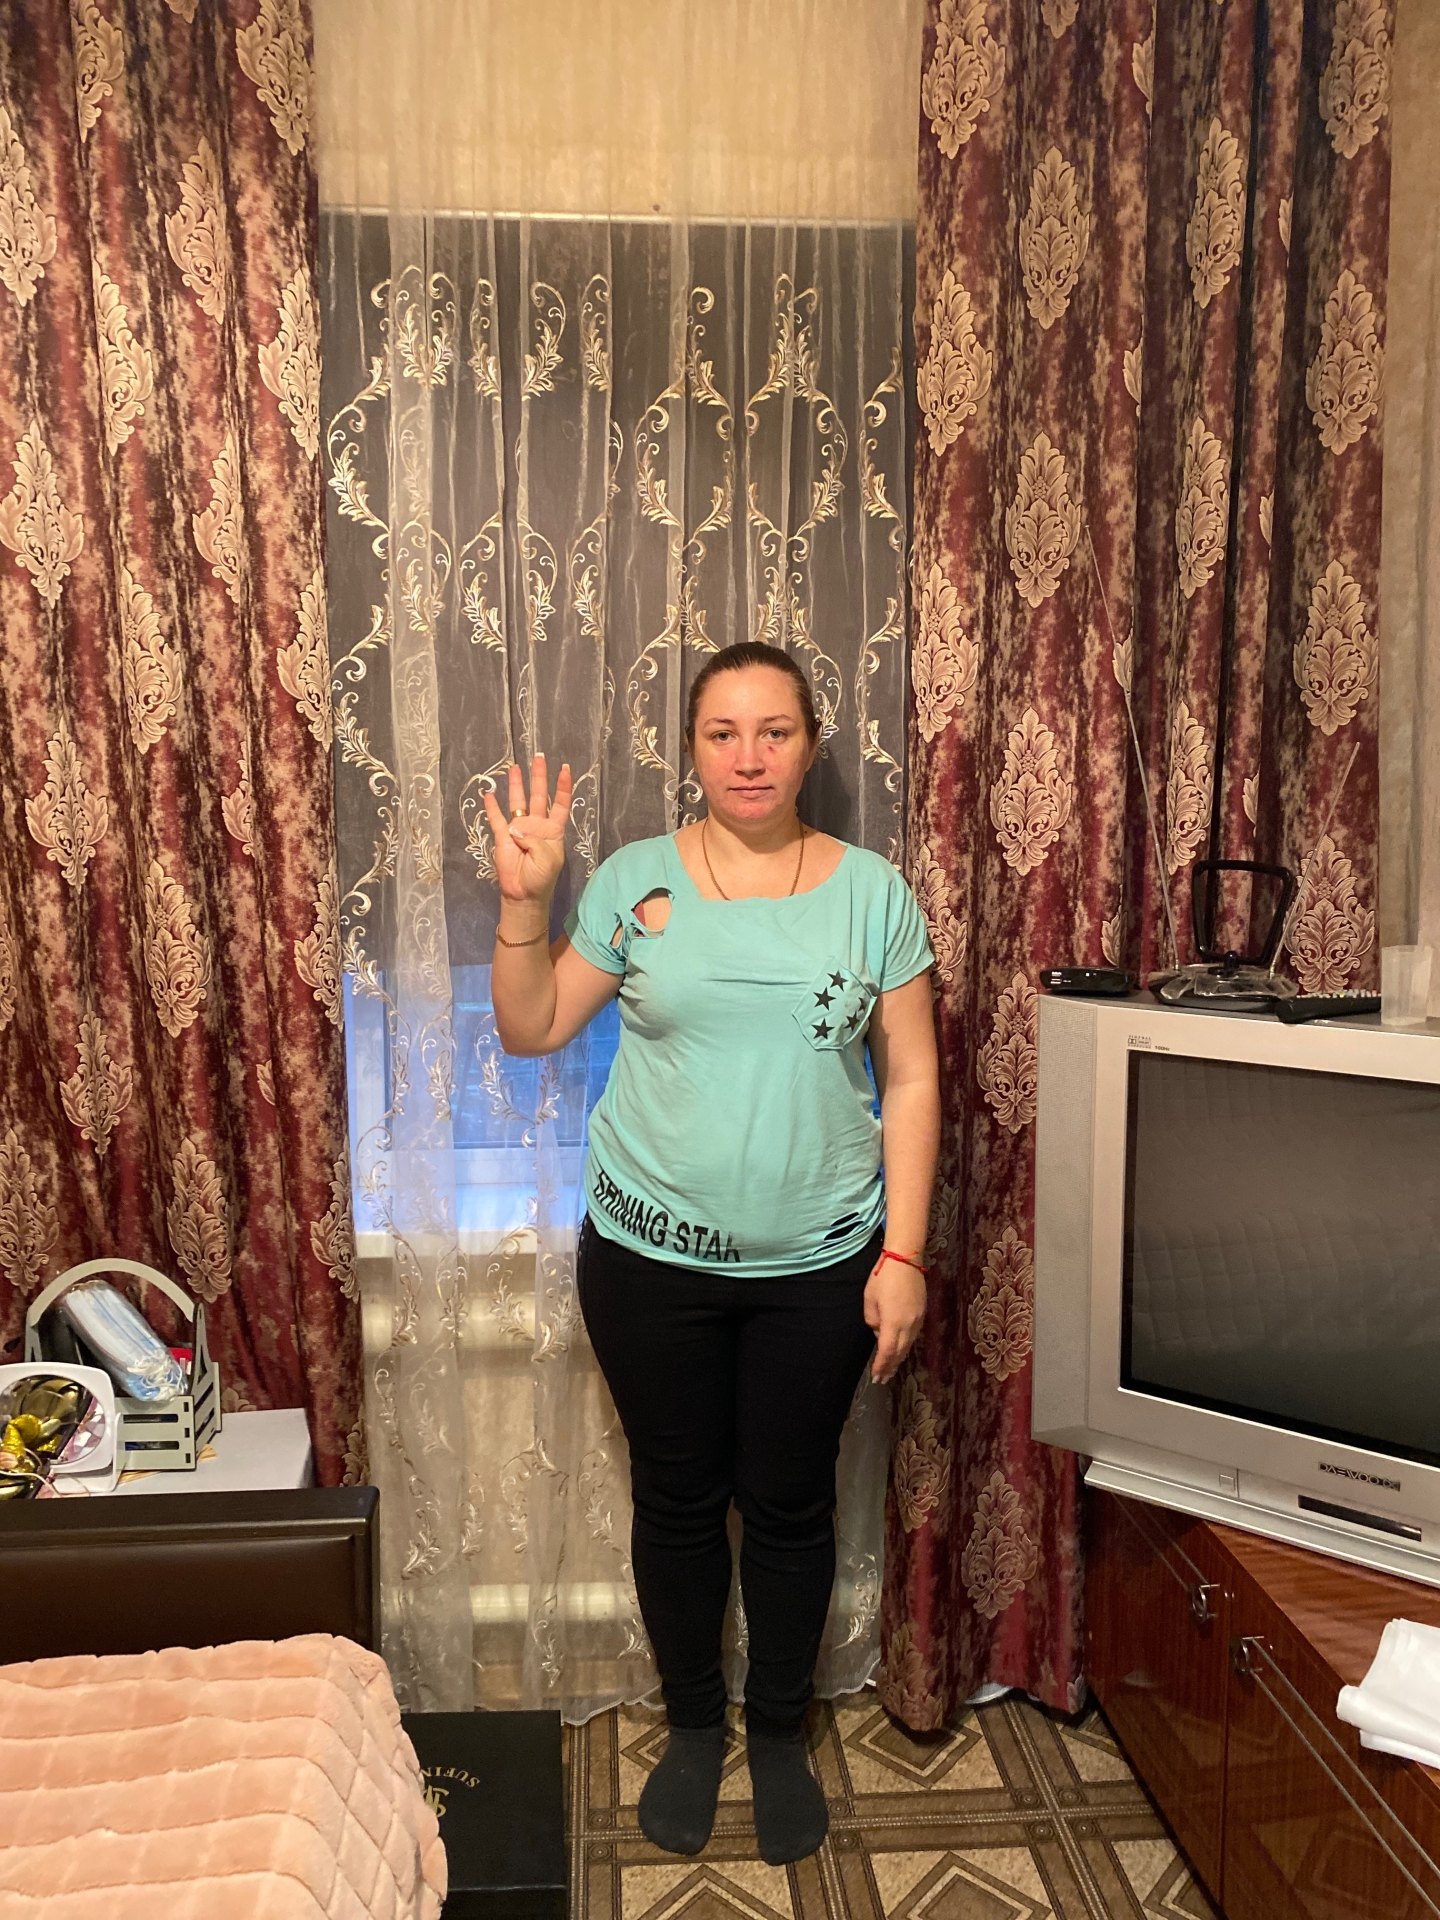
Label: clear